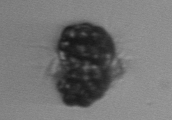
Label: Mesodinium